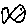
Label: fish